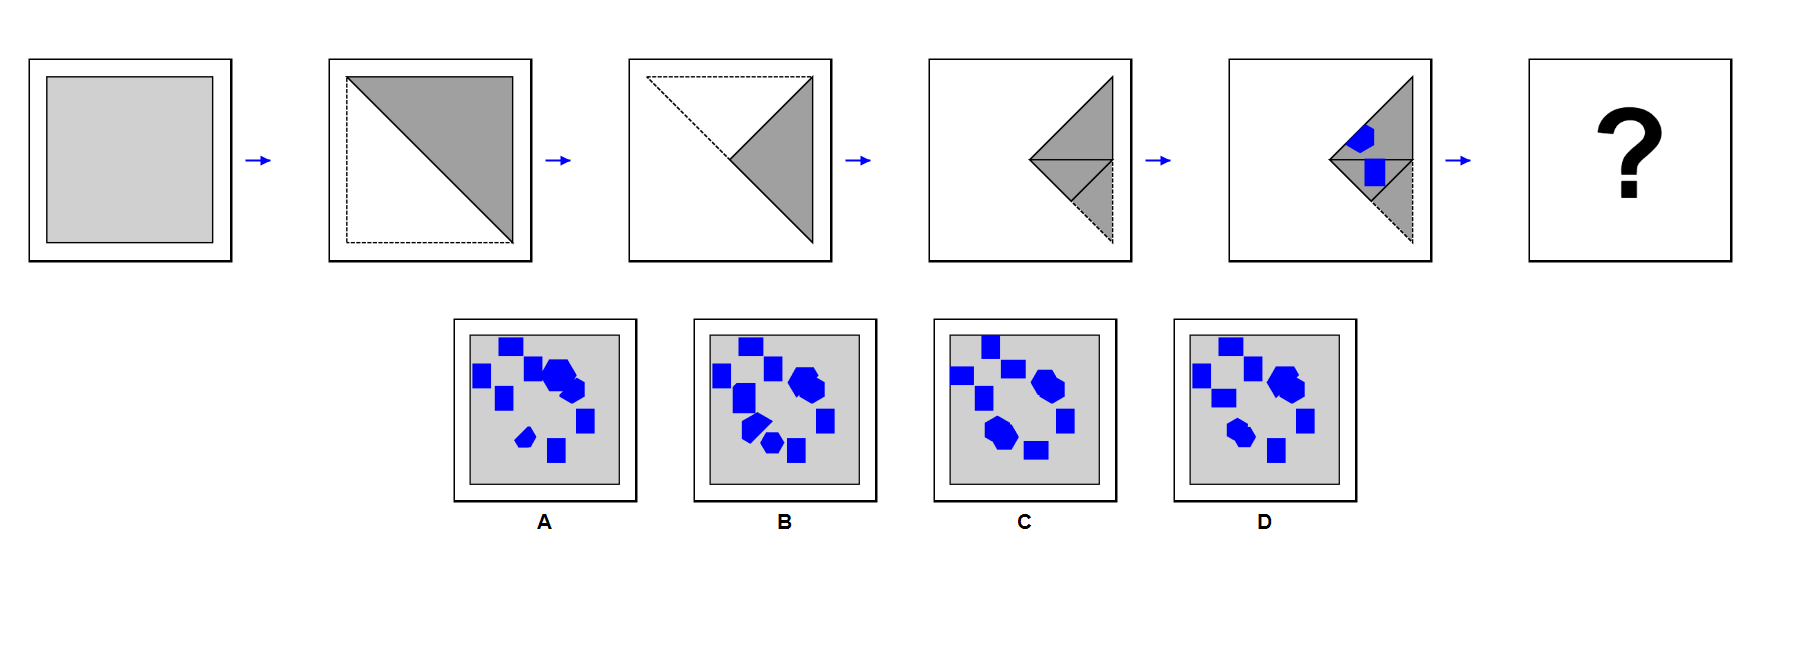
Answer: C